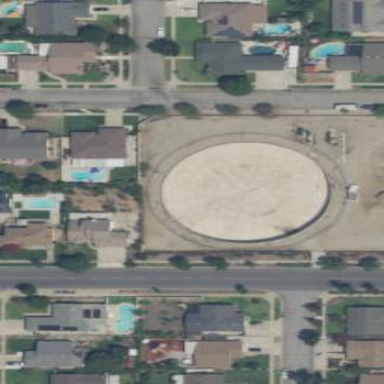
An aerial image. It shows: Storage tank used for holding water.